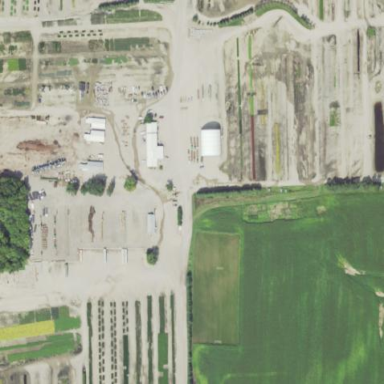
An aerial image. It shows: Plant nursery area.